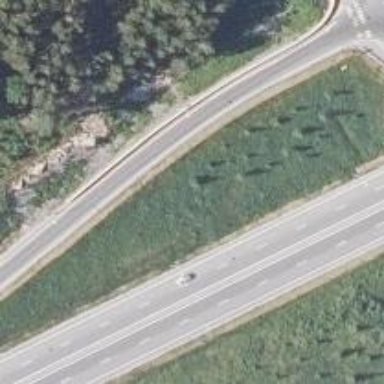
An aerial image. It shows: Trunk link highway.